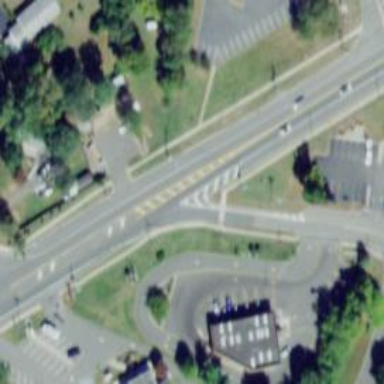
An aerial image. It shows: Junction.